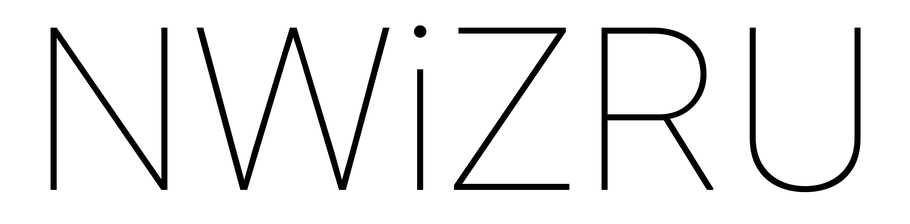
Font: Roboto_Thin